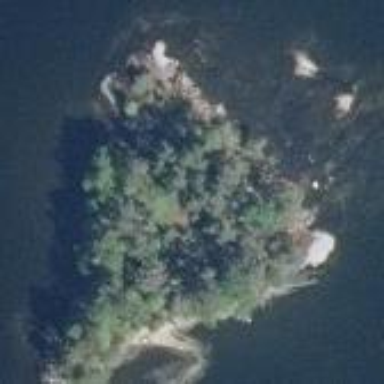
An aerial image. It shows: Islet.